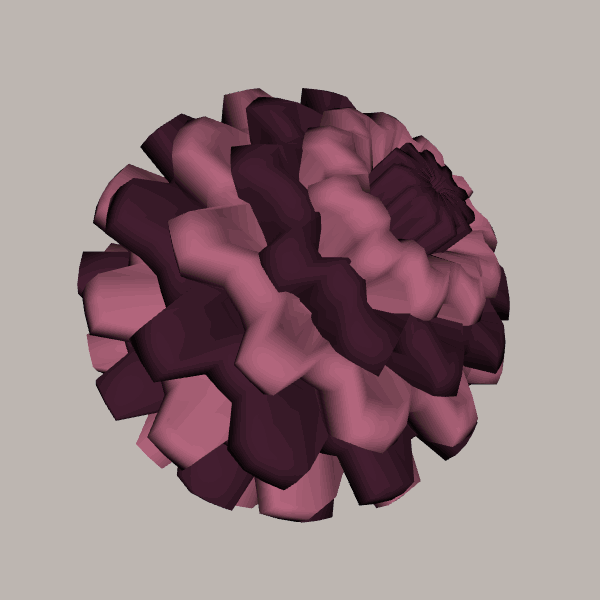
Background: light